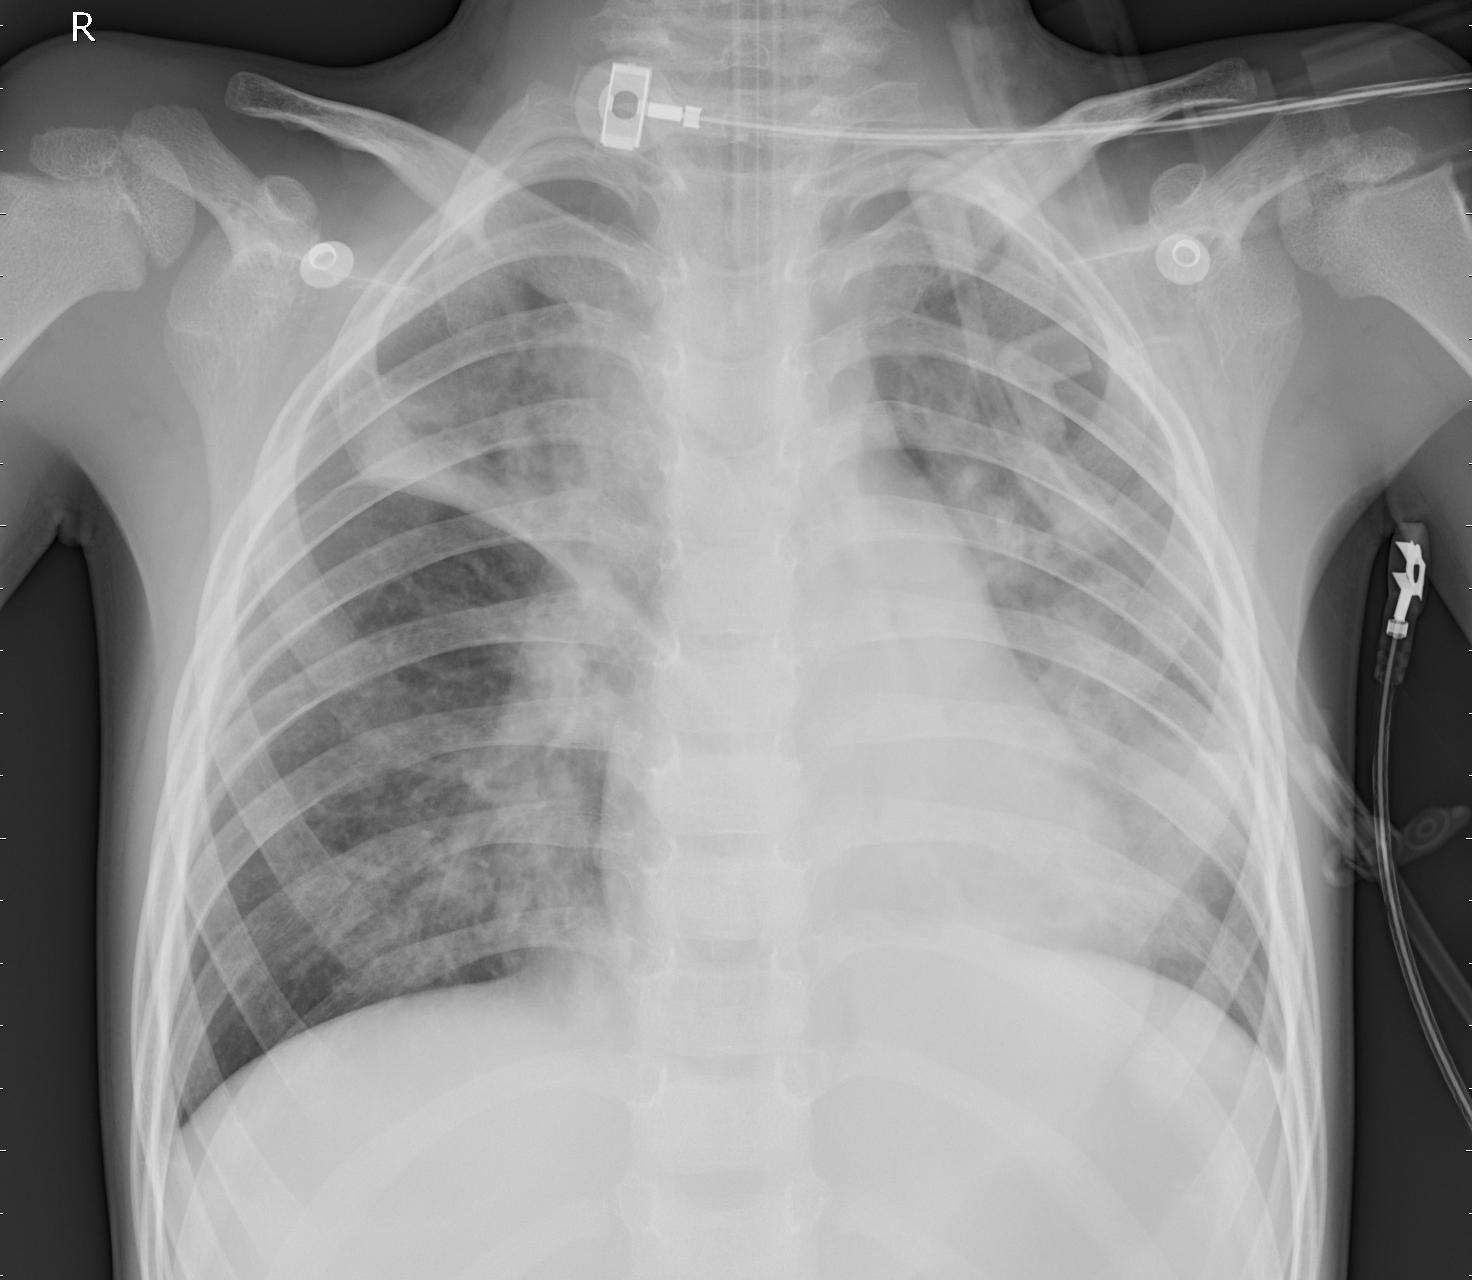
Diagnosis: PNEUMONIA